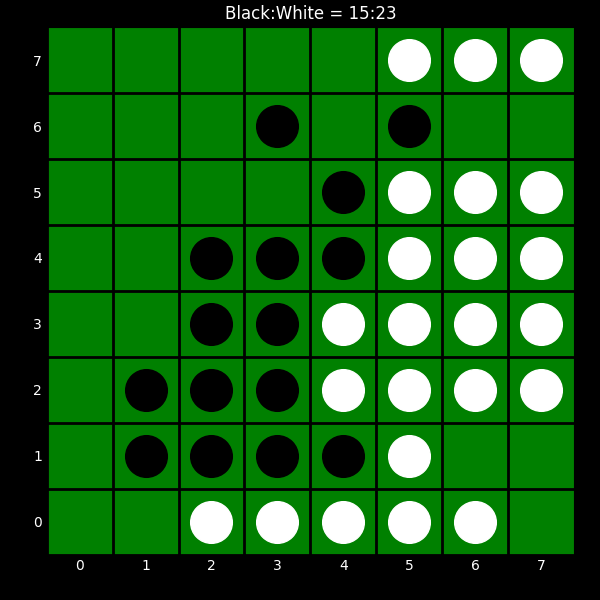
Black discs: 15
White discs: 23